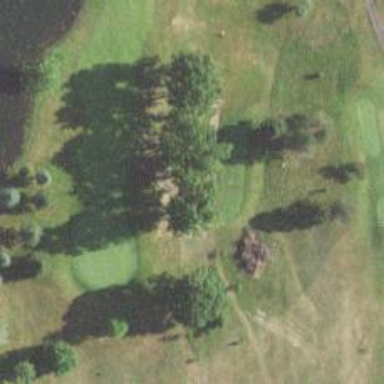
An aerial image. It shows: Service road used as golf cart path.